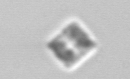
Label: Bacillariophyceae_morphotype1